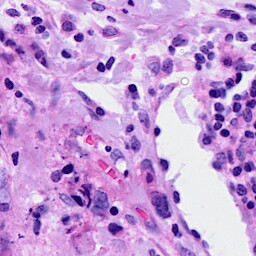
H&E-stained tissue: Breast